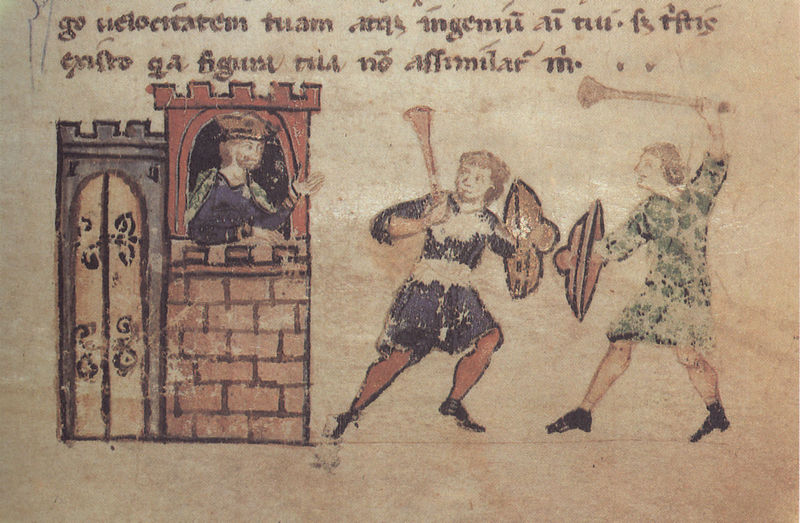
Titel: Alexanderroman
Institution: Leipzig, Stadtbibliothek
Schlagwörter: kampf, menschen, grau, ausblick, rot, bibel, stein, schauen, krone, turm, holzschnitt, schrift, türe, könig, tor, zinnen, schild, burg, festung, knüppel, schilder, text, koloriert, ritter, buchdruck, mittelalter, burgtor, beschriftet, lateinisch, schaukampf, feste, ausguck, buchmalerei, evangelium, inkunabel, turnier, fenstergucker, illusttration, ausblicken, illuminieren